Question: I want to place two icons, side by side on the "trailing" side of a ListTile. I tried adding a Row widget with the two icons inside, but it completely messed up the layout of the entire ListTile, making it unusable. Is there any way to expand the space allocated for the trailing part?
Here's the code:
'''
import 'package:flutter/material.dart';
void main() => runApp(new MyApp());
class MyApp extends StatelessWidget {
@override
Widget build(BuildContext context) {
return MaterialApp(
title: 'Welcome to Flutter',
home: Scaffold(
appBar: AppBar(
title: Text('Welcome to Flutter'),
),
body: ListView(
children: <Widget>[
ListTile(
leading: Icon(Icons.play_arrow,),
title: Text("This is a title"),
subtitle: Text("This is subtitle"),
trailing: Row(
children: <Widget>[
Icon(Icons.flight),
Icon(Icons.flight_land)
]),
)
]
),
),
);
}
}
'''
This is how it looks like:

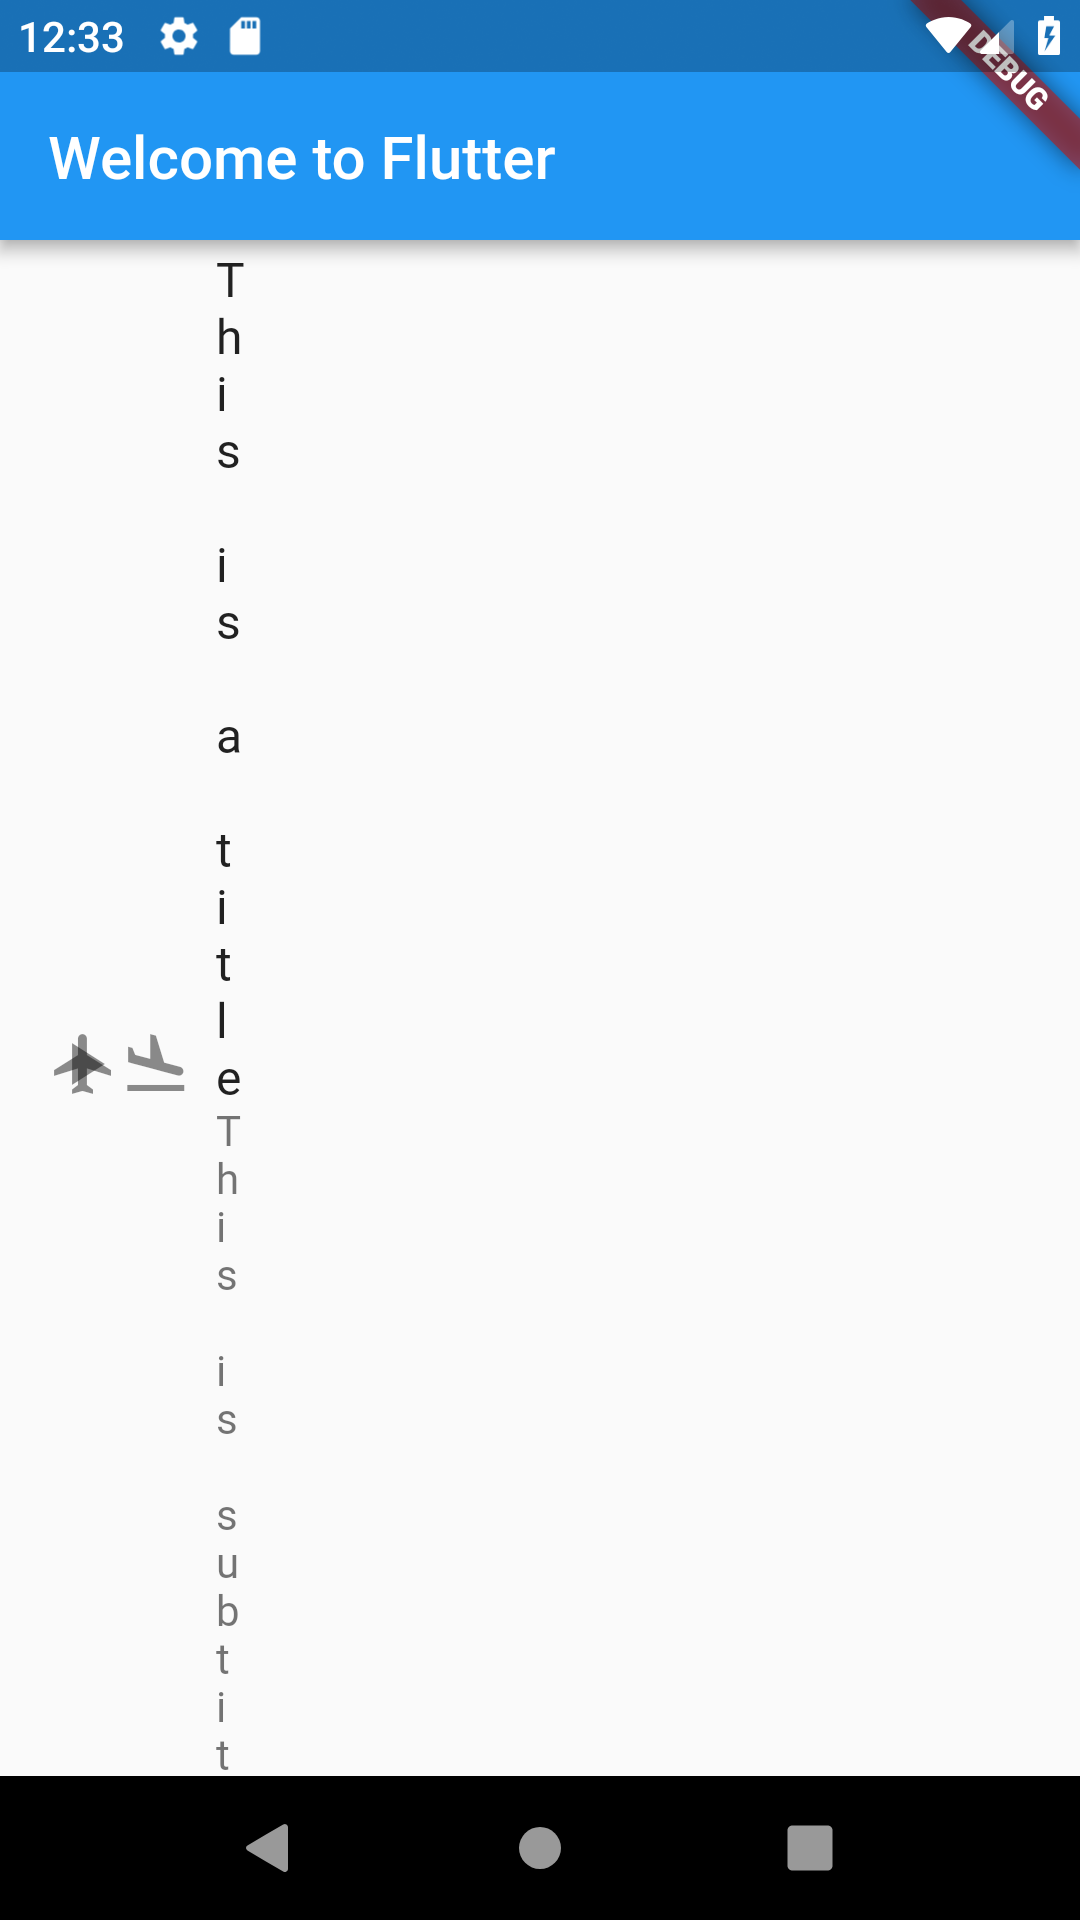
Answer: Adding 'mainAxisSize: MainAxisSize.min' to the Row() instance fixes the issue.